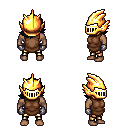
a pixel art fantasy rpg character, male body template, human, dark skin, brown tunic, gold greaves, raven swoop hairstyle, gold helm, metal gloves, four views (front, back, left, right), 2x2 character sprite sheet, small pixel art, hard edges, no anti-aliasing